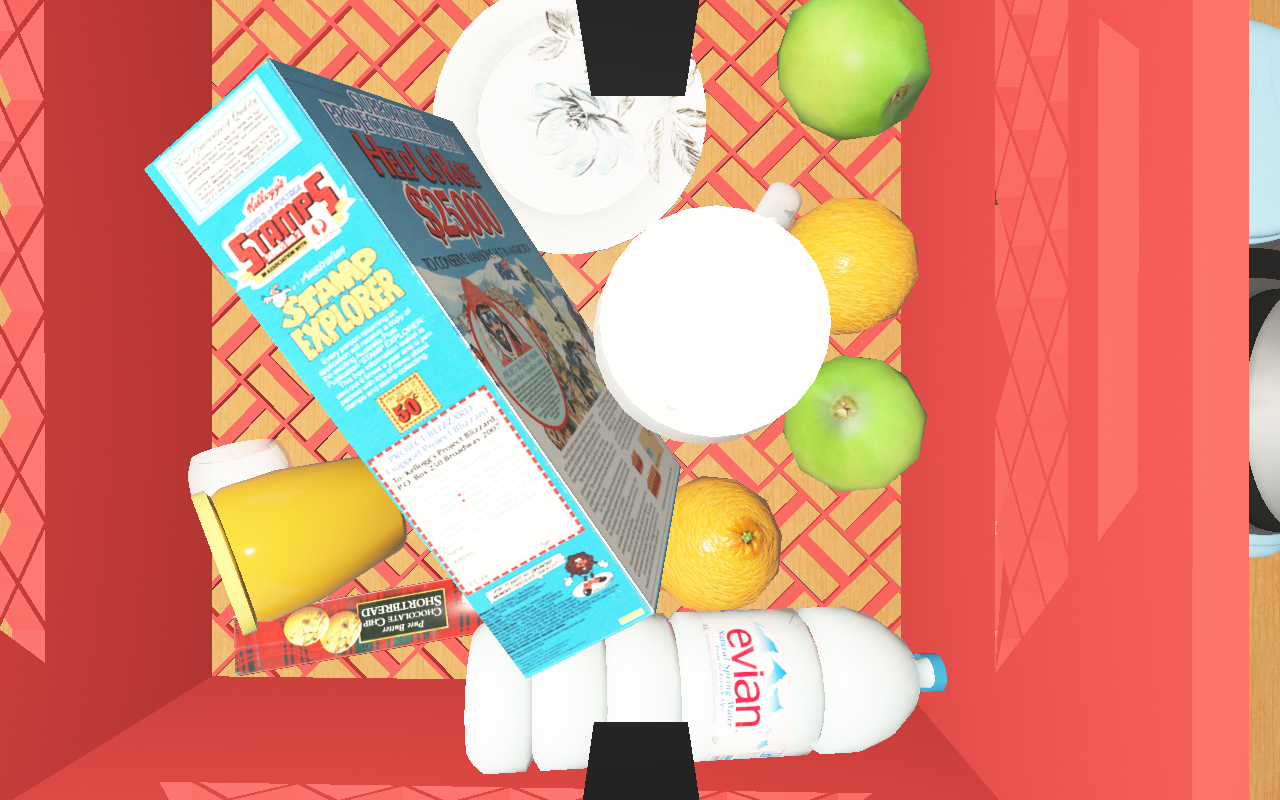
Objects in the scene:
carafe
water bottle
apple
orange
plate
glass
wineglass
cereal box
cereal box